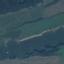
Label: River